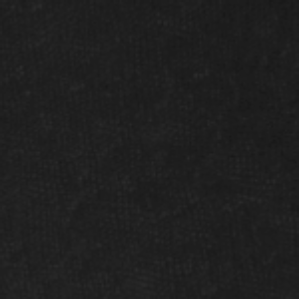
Label: frost